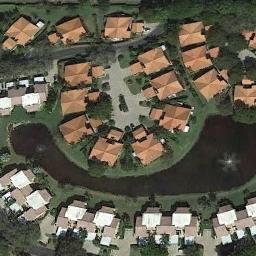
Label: dense_residential